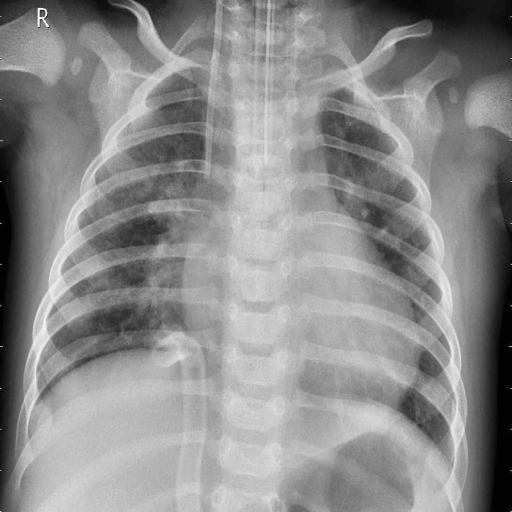
Finding: PNEUMONIA